Aerial crown-view tile of a tropical tree (Barro Colorado Island, Panama), acquired 20250124:
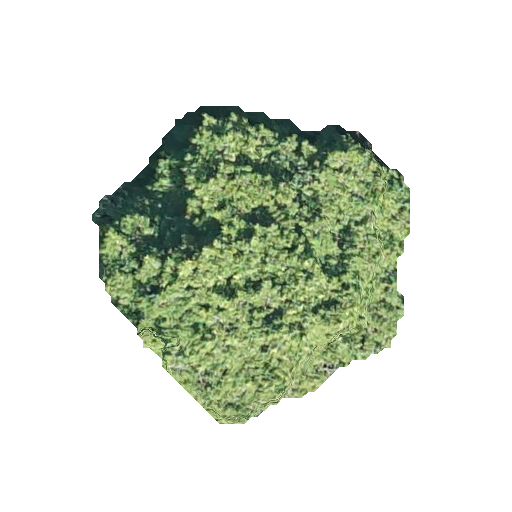
Species: Virola surinamensis
GBIF accepted scientific name: Virola surinamensis
Crown area: 106.185 m²